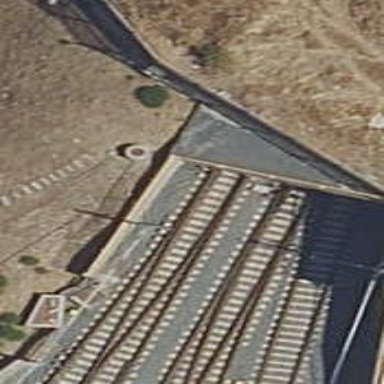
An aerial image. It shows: Tunnel with electrified contact line located in service yard.